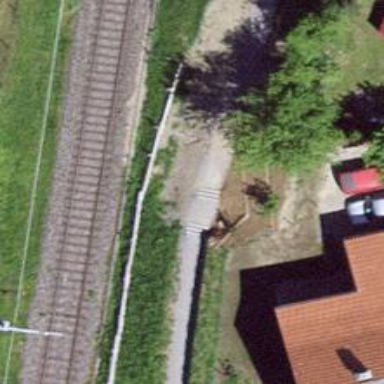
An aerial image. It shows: Road with steps.